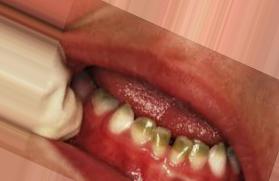
Condition: Tooth Discoloration